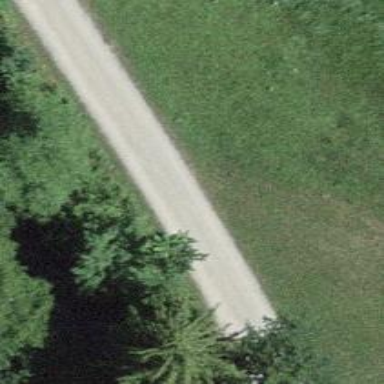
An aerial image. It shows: Gravel track with grade2 quality.